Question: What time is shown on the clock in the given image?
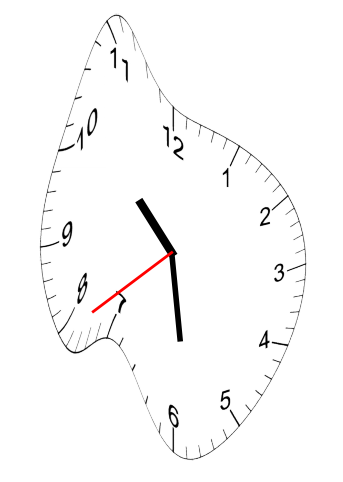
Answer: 10:28:39